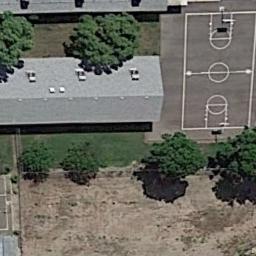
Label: basketball_court